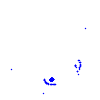
Particle: pion